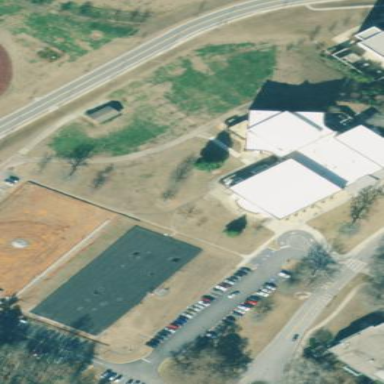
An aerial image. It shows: College building that serves as school.